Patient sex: M
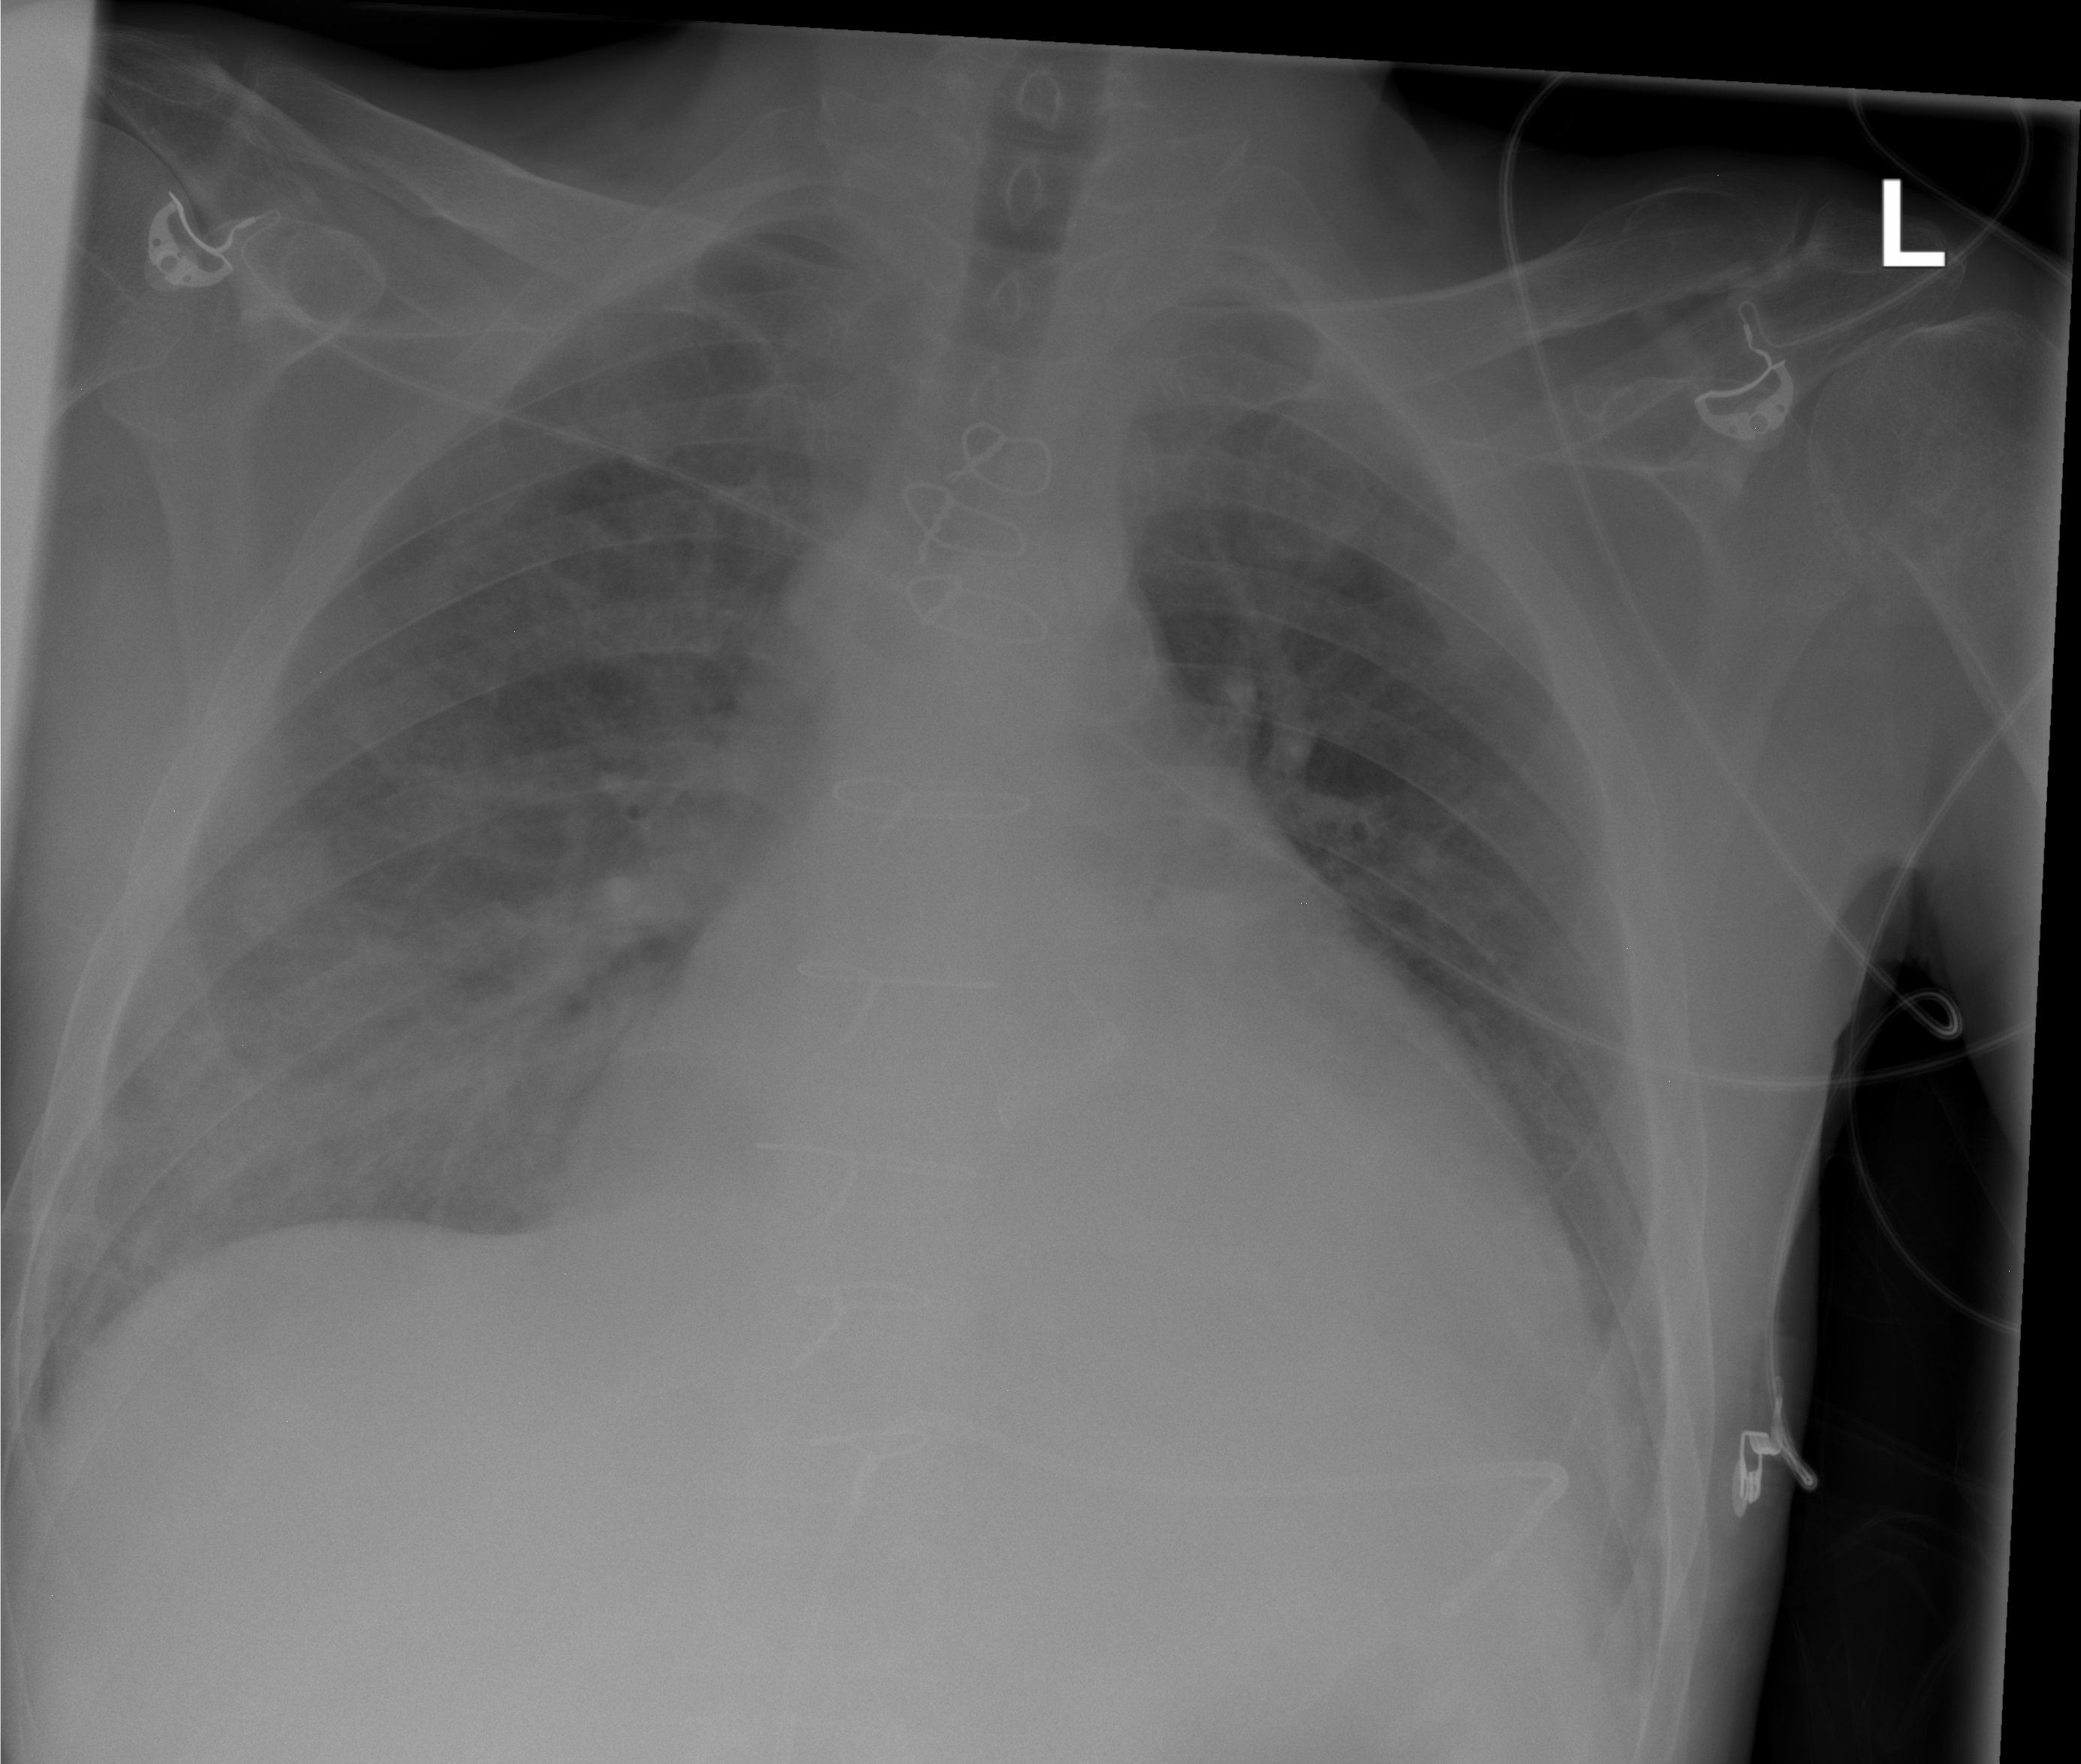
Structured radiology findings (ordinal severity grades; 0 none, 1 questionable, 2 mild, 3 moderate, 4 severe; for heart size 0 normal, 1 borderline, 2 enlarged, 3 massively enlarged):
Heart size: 2
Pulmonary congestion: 0
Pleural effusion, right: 0
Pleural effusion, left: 2
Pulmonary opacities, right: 2
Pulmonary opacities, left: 0
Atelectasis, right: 0
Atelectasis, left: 2